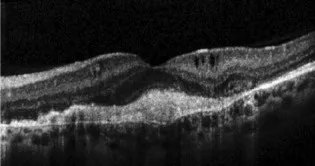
After 1 year of aflibercept treatment (D) After 1 year of treatment with 7 IVIs of aflibercept, OCT demonstrates further reduction of the intraretinal cysts while the subretinal fibrosis persists. The CFT is 325 mum. . Abbreviations: AS, angioid streaks; CFT, central foveal thickness; CNV, choroidal neovascularization; IVI, intravitreal injection; OCT, optical coherence tomography.
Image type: ophthalmic_imaging (oct)